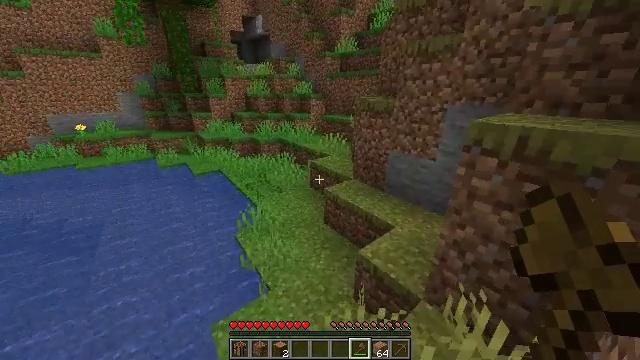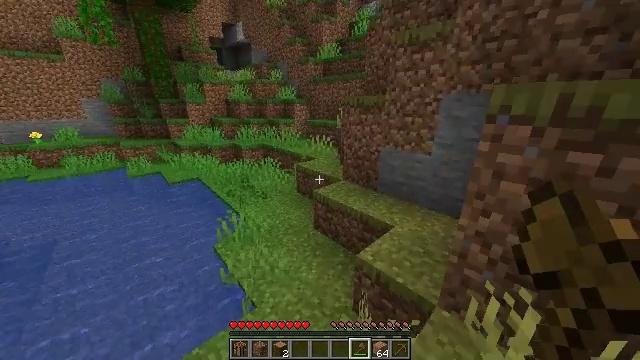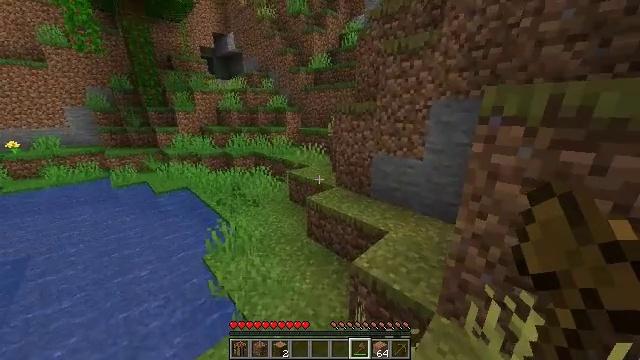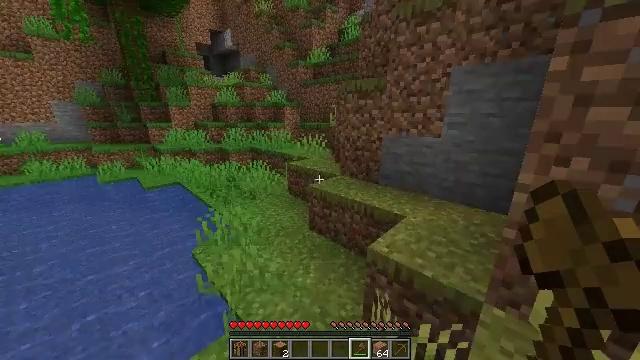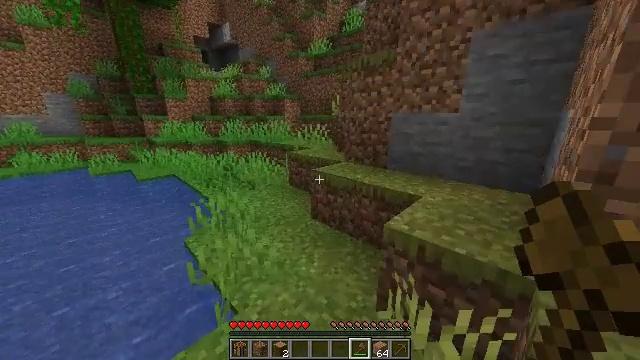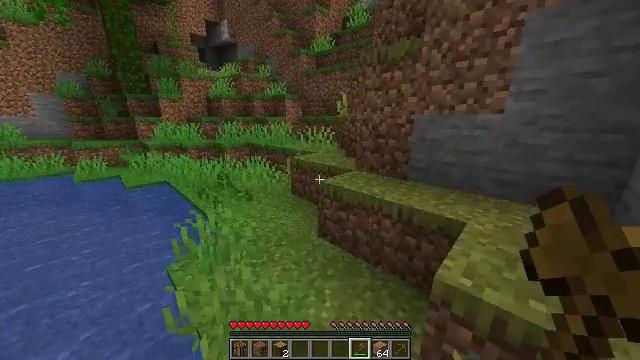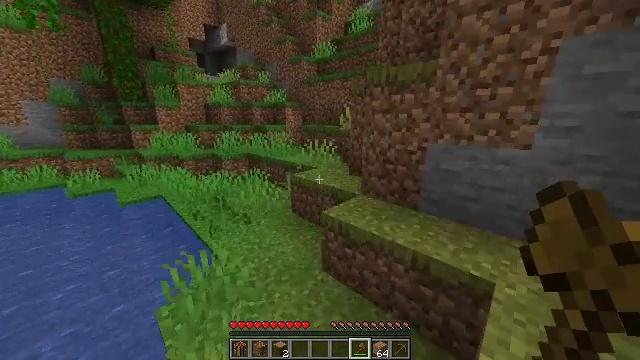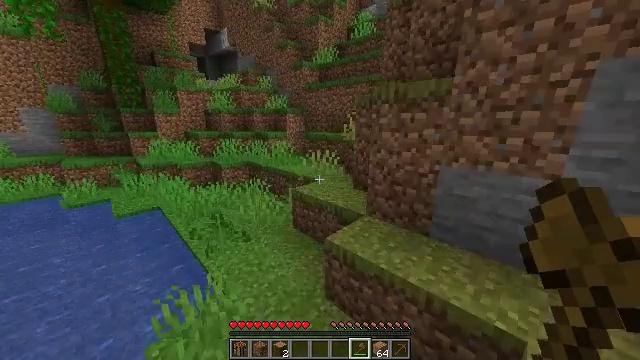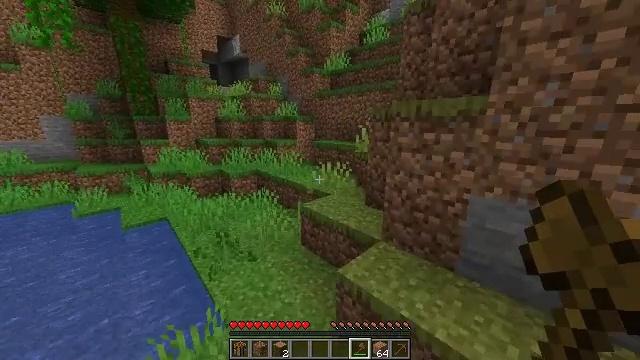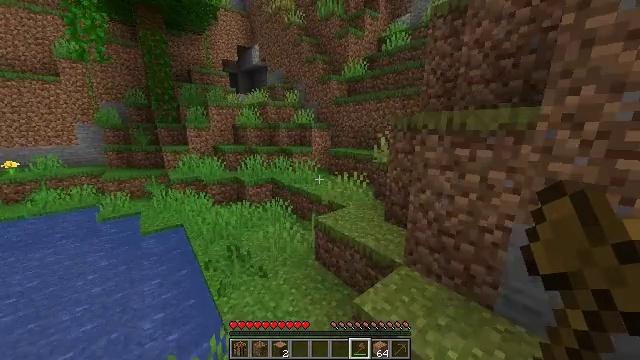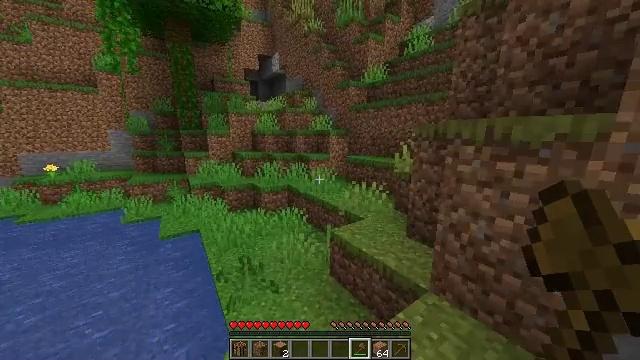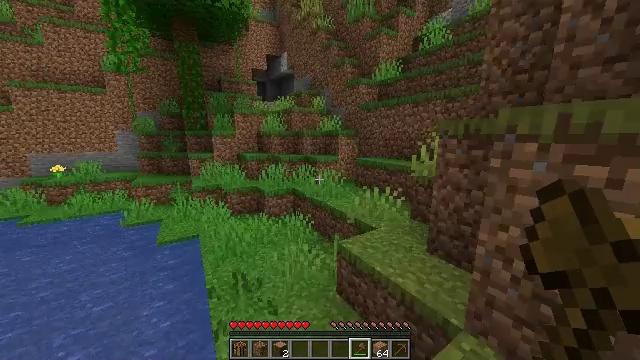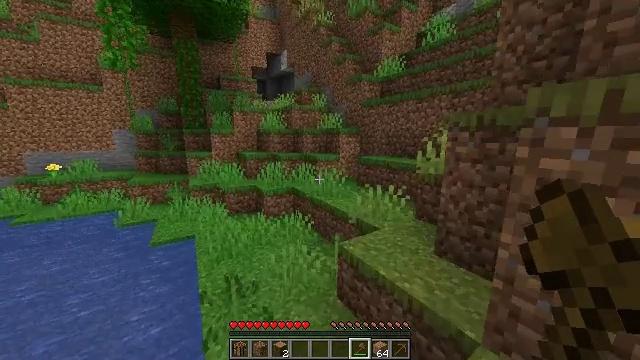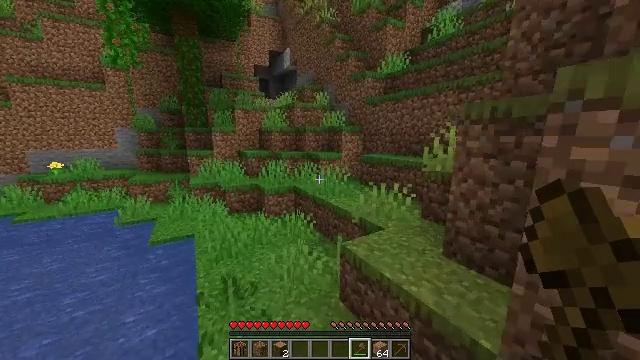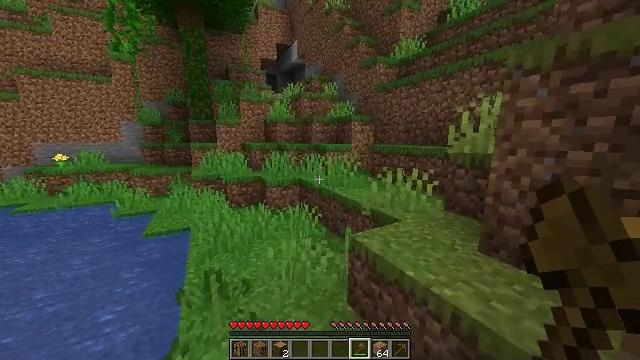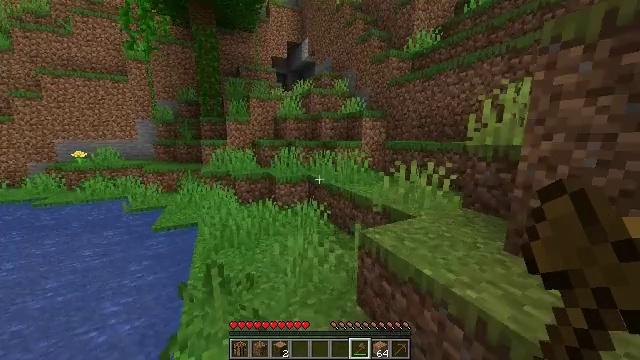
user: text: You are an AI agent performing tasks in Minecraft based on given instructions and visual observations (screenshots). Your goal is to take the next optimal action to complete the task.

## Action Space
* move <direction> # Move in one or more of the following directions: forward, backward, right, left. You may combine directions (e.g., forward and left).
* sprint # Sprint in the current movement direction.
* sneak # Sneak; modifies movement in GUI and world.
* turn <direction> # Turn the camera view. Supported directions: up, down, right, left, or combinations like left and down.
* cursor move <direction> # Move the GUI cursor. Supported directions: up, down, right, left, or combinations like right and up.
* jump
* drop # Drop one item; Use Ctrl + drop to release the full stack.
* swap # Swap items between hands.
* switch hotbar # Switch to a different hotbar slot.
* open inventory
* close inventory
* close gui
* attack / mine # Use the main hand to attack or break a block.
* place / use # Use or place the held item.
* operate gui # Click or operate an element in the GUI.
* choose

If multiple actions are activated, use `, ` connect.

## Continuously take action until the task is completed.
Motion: motion action
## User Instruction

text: Remove and gather vines.
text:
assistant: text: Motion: move forward, sprint, turn right and up, jump
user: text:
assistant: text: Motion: move forward, sprint, turn right and up, jump
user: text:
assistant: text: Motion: move forward, sprint, turn up, jump
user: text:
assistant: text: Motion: move forward, sprint, jump
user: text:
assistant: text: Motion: move forward, jump
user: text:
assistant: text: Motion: move forward, jump
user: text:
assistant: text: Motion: move forward, jump
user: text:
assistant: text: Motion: move forward, turn left, jump
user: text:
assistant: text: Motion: move forward, turn left and up, jump
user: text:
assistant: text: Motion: move forward, turn left and up, jump
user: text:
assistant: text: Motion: move forward, sprint, turn left, jump
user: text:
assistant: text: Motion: move forward, sprint, jump
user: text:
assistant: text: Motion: move forward, sprint, jump
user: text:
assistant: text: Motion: move forward, turn left, jump
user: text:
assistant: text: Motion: move forward, turn left, jump
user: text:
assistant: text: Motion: move forward, jump
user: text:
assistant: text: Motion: move forward, jump
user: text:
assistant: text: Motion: move forward, sprint, jump
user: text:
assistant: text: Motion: move forward, sprint, jump
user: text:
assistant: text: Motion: move forward, sprint, jump
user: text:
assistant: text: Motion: move forward, jump
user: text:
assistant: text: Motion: move forward, turn right, jump
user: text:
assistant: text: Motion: move forward, turn right, jump
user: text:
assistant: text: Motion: move forward, turn right, jump
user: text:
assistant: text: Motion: move forward, jump
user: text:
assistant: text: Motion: move forward, jump
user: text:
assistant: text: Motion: move forward, jump
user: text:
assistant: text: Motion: move forward, sprint, jump
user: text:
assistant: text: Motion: move forward, sprint, jump
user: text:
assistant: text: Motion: move forward, sprint, jump